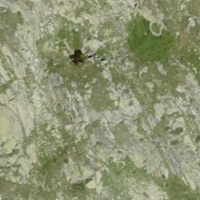
EUNIS habitat code: 31
Species observed at this site:
Aquila chrysaetos